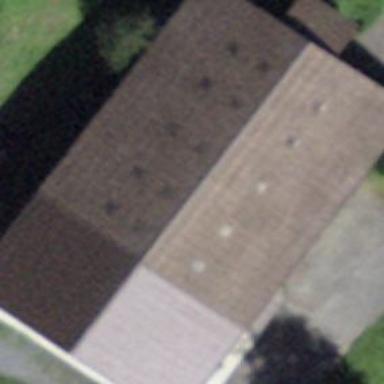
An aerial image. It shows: Rural barn.